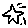
Label: star